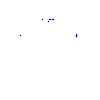
Particle: proton